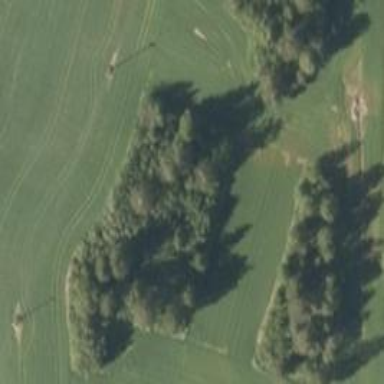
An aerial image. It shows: Forest area.